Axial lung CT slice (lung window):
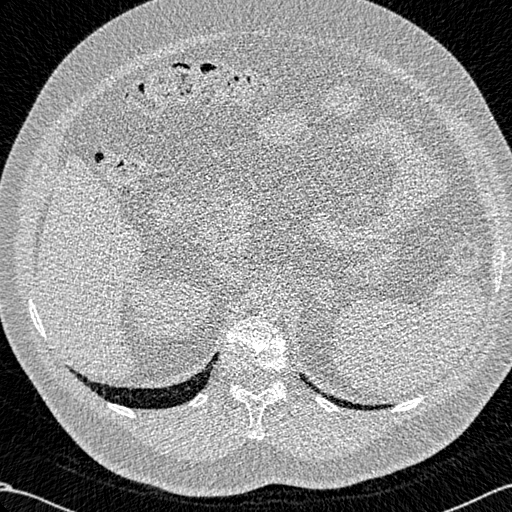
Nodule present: no